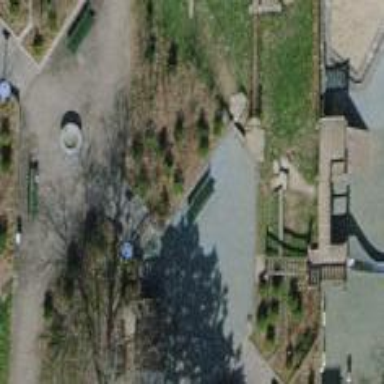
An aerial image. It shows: Playground area for leisure land.